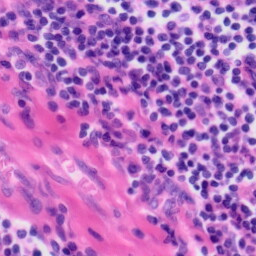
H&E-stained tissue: Tonsil